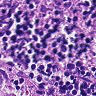
Metastatic tissue present: no